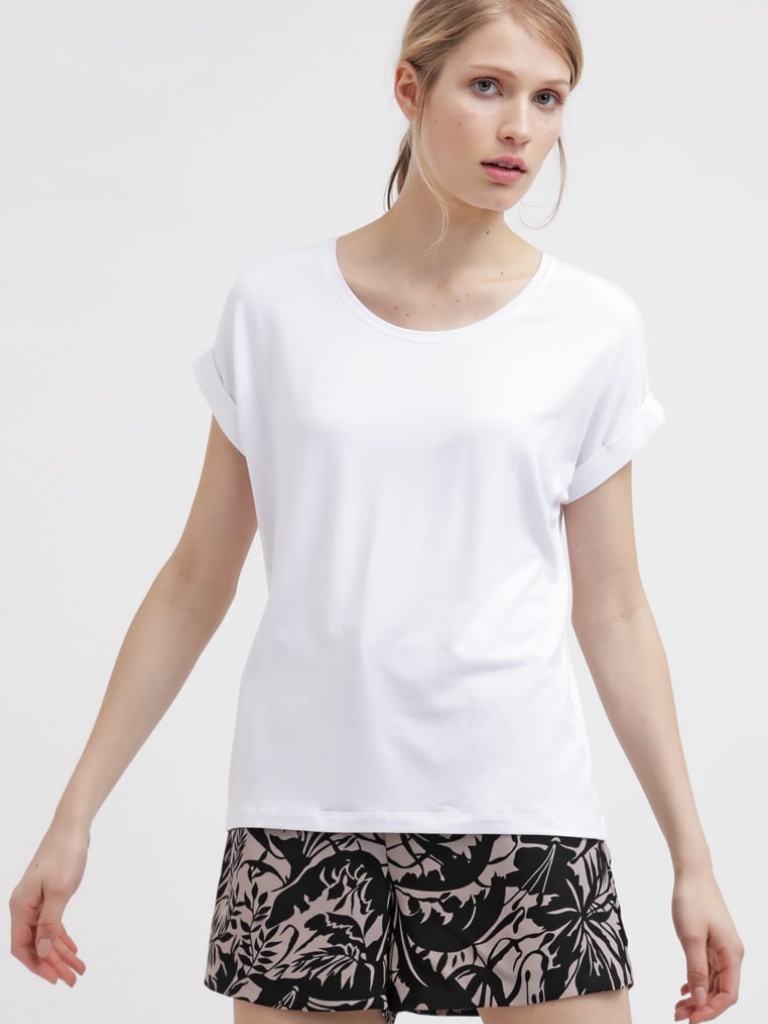
cotton relaxed short sleeve hip length Untucked crew t-shirt